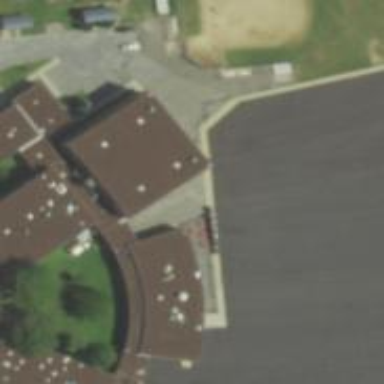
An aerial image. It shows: School building.